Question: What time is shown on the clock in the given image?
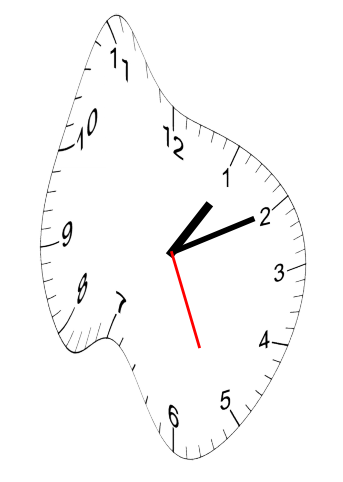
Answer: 01:10:26